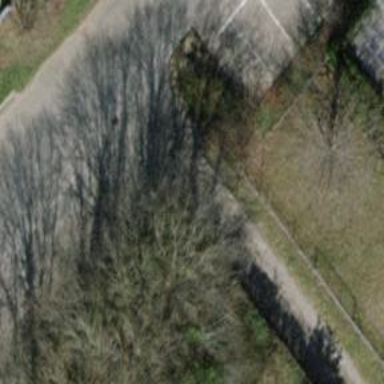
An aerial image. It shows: Evergreen hedge barrier consisting of broadleaved leaves.